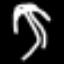
Label: palm tree